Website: crate-barrel
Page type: delivery-shipping
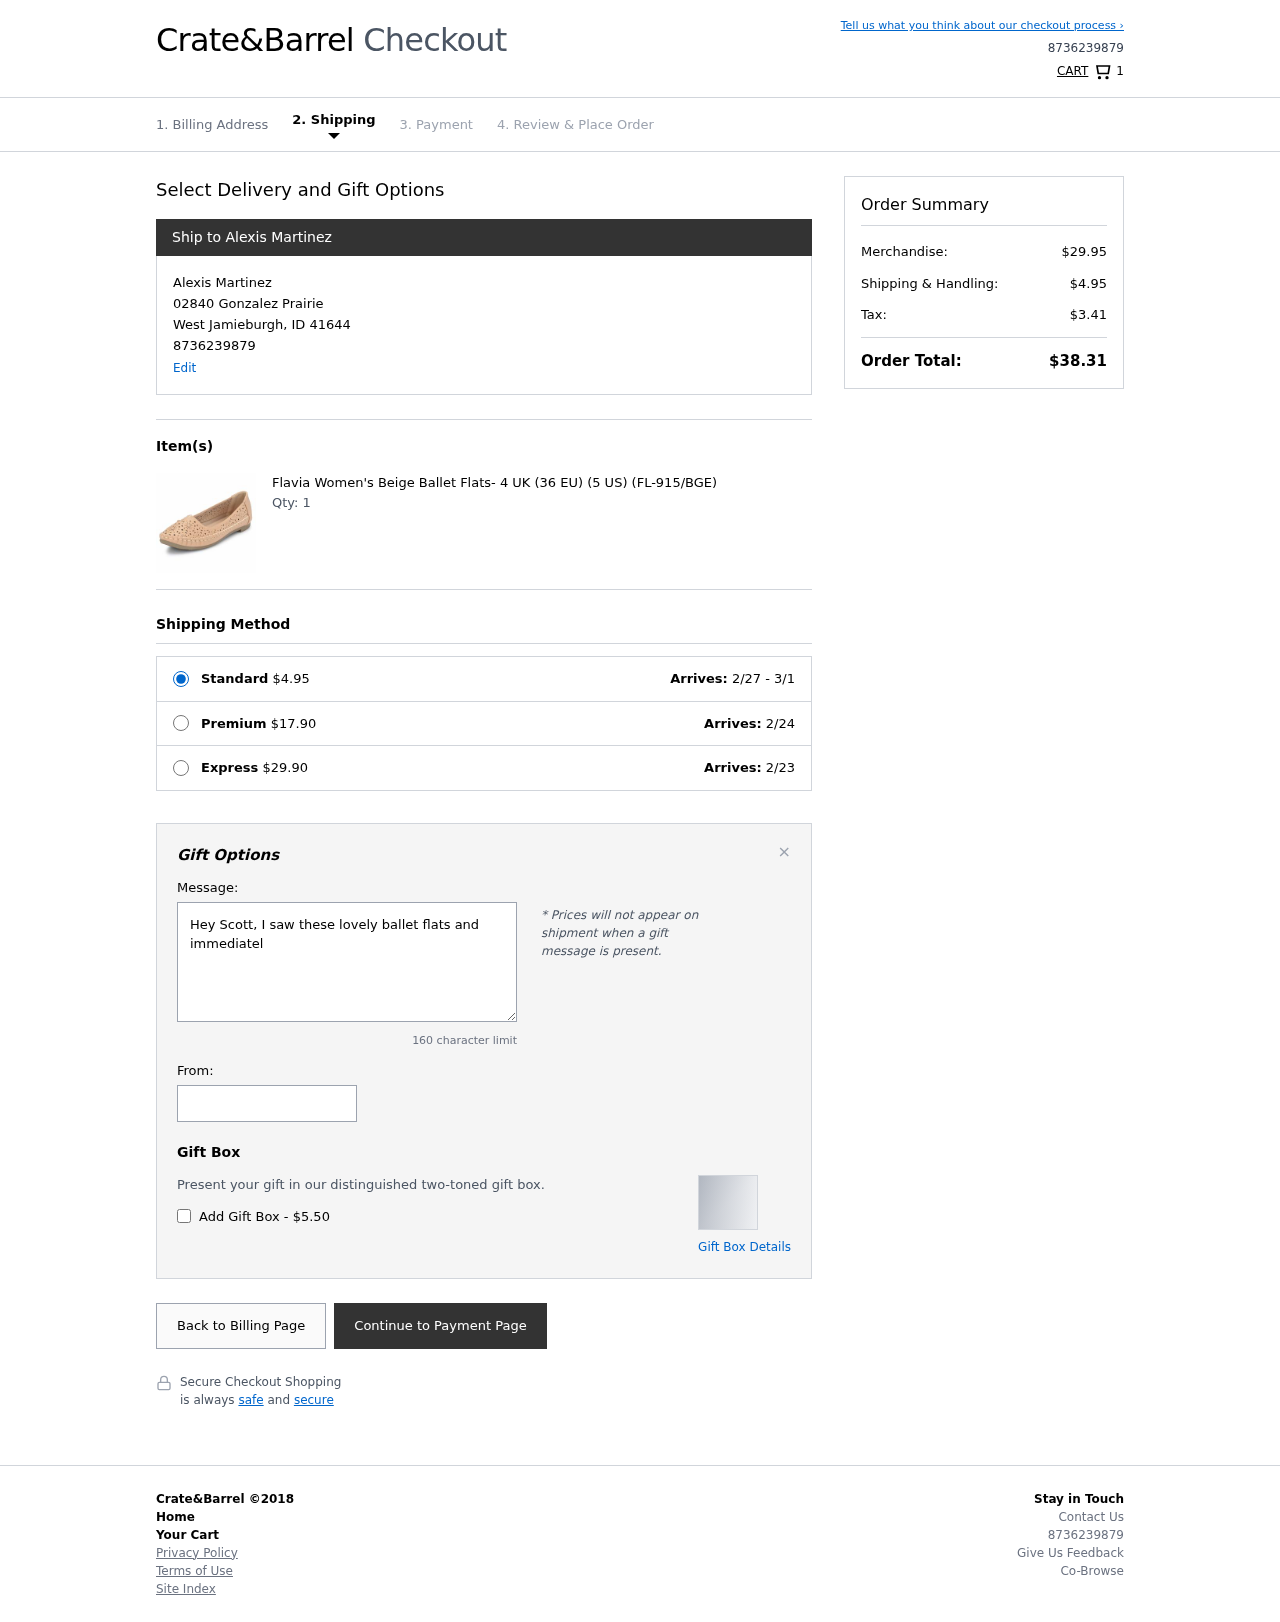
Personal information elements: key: PII_CITY
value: West Jamieburgh
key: PII_FULLNAME
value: Alexis Martinez
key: PII_PHONE
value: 8736239879
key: PII_POSTCODE
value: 41644
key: PII_STATE_ABBR
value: ID
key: PII_STREET
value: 02840 Gonzalez Prairie
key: PII_FIRSTNAME
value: Alexis
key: PII_LASTNAME
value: Martinez
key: PII_FULLNAME2
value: Alexis Martinez
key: PII_FULLNAME3
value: Alexis Martinez
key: PII_FIRSTNAME2
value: Alexis
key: PII_FIRSTNAME3
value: Alexis
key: PII_LASTNAME2
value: Martinez
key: PII_LASTNAME3
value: Martinez
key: PII_FIRSTNAME_DERIVED
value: Alexis
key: PII_LASTNAME_DERIVED
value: Martinez
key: PII_FULLNAME_DERIVED
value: Alexis Martinez
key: PII_NAME_FULL_DERIVED
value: Alexis Martinez
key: PII_PHONE_LINE
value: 9879
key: PII_PHONE_SUFFIX
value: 9879
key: PII_PHONE2
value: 8736239879
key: PII_PHONE3
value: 8736239879
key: PII_PHONE_NUMERIC
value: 8736239879
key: PII_PHONE_LINE_NUMERIC
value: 9879
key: PII_PHONE_SUFFIX_NUMERIC
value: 9879
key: PII_PHONE2_NUMERIC
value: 8736239879
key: PII_PHONE3_NUMERIC
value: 8736239879
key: PII_PHONE_DIGITS
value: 8736239879
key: PII_PHONE_LAST4
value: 9879
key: PII_GIFT_MESSAGE
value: Hey Scott, I saw these lovely ballet flats and immediately thought of you! I know how much you appreciate a mix of style and comfort, and I hope they bring a little extra joy to your day. Enjoy!
Alexis
Product elements: key: PRODUCT1_NAME
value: Flavia Women's Beige Ballet Flats- 4 UK (36 EU) (5 US) (FL-915/BGE)
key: PRODUCT1_QUANTITY
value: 1
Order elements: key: ORDER_NUM_ITEMS
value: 1
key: ORDER_SHIPPING_COST
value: $4.95
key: ORDER_DELIVERY_DATE
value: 2/27 - 3/1
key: PREMIUM_SHIPPING_COST
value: $17.90
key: PREMIUM_DELIVERY_DATE
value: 2/24
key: EXPRESS_SHIPPING_COST
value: $29.90
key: EXPRESS_DELIVERY_DATE
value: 2/23
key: ORDER_SUBTOTAL
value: $29.95
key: ORDER_SHIPPING_COST2
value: $4.95
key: ORDER_TAX
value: $3.41
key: ORDER_TOTAL
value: $38.31